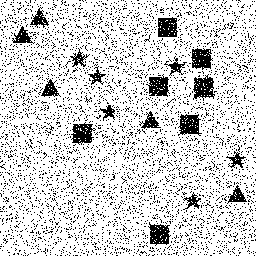
Squares: 7
Triangles: 5
Stars: 6
Total shapes: 18